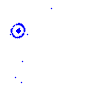
Particle: pion